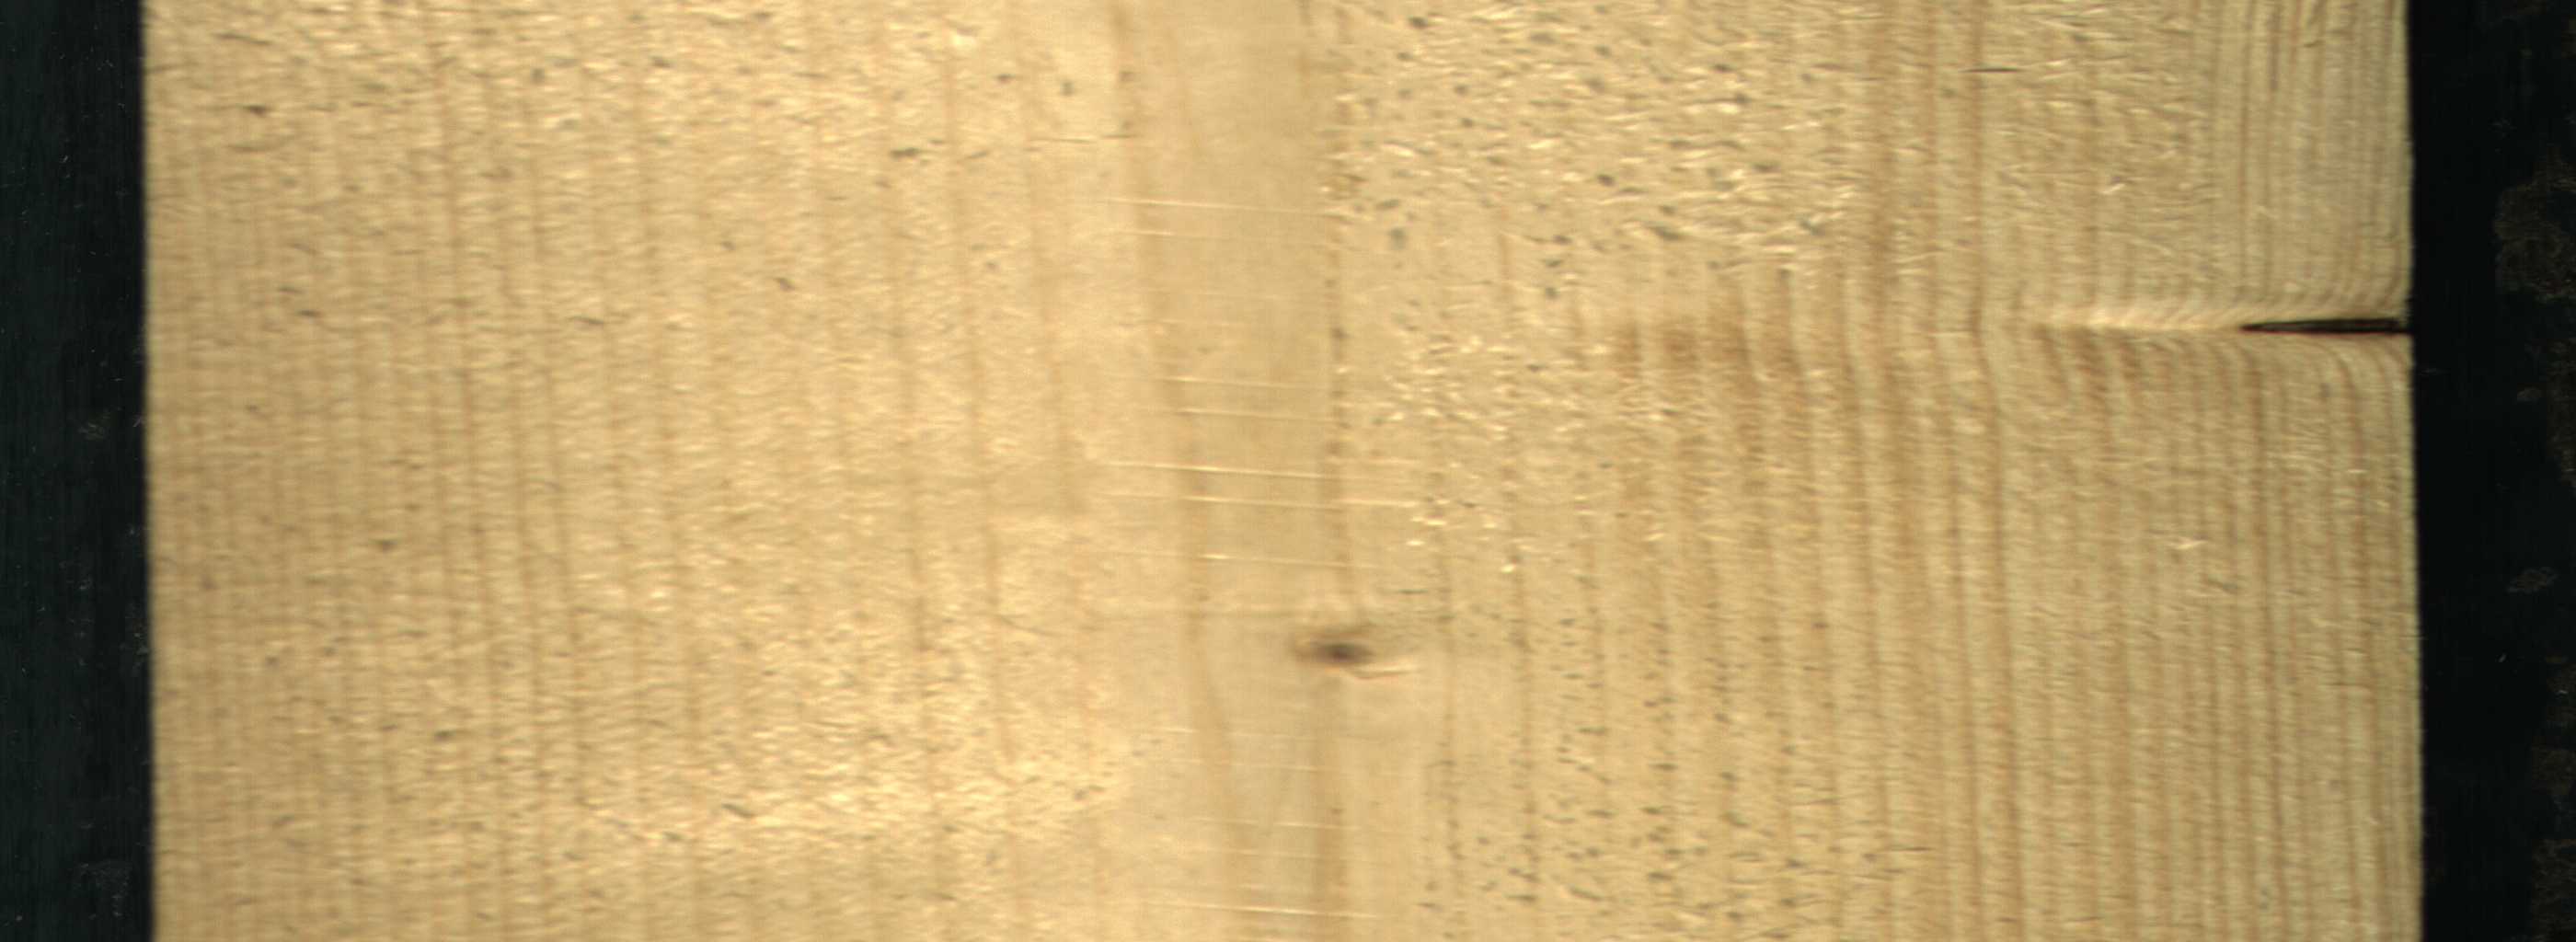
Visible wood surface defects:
Dead_Knot
Live_Knot